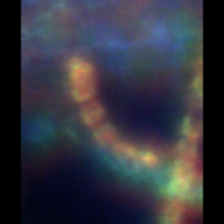
Taxon: Diatom_aggregate
Group: Diatoms